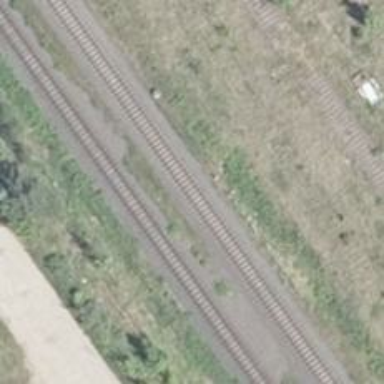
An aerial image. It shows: Railway milestone.